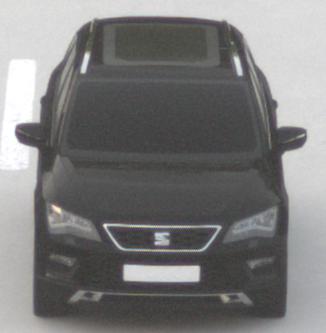
Make: SEAT
Model: Ateca 1.0 TSI Ecomotive
Detailed model: Ateca (5FP)
Model produced from: 2016/08
Model produced until: 2018/08
Doors: 5
Color: black
Road condition: dry road
Daytime: sunrise or sunset
Contrast: low contrast